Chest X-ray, AP view. Patient: 37 years old, sex M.
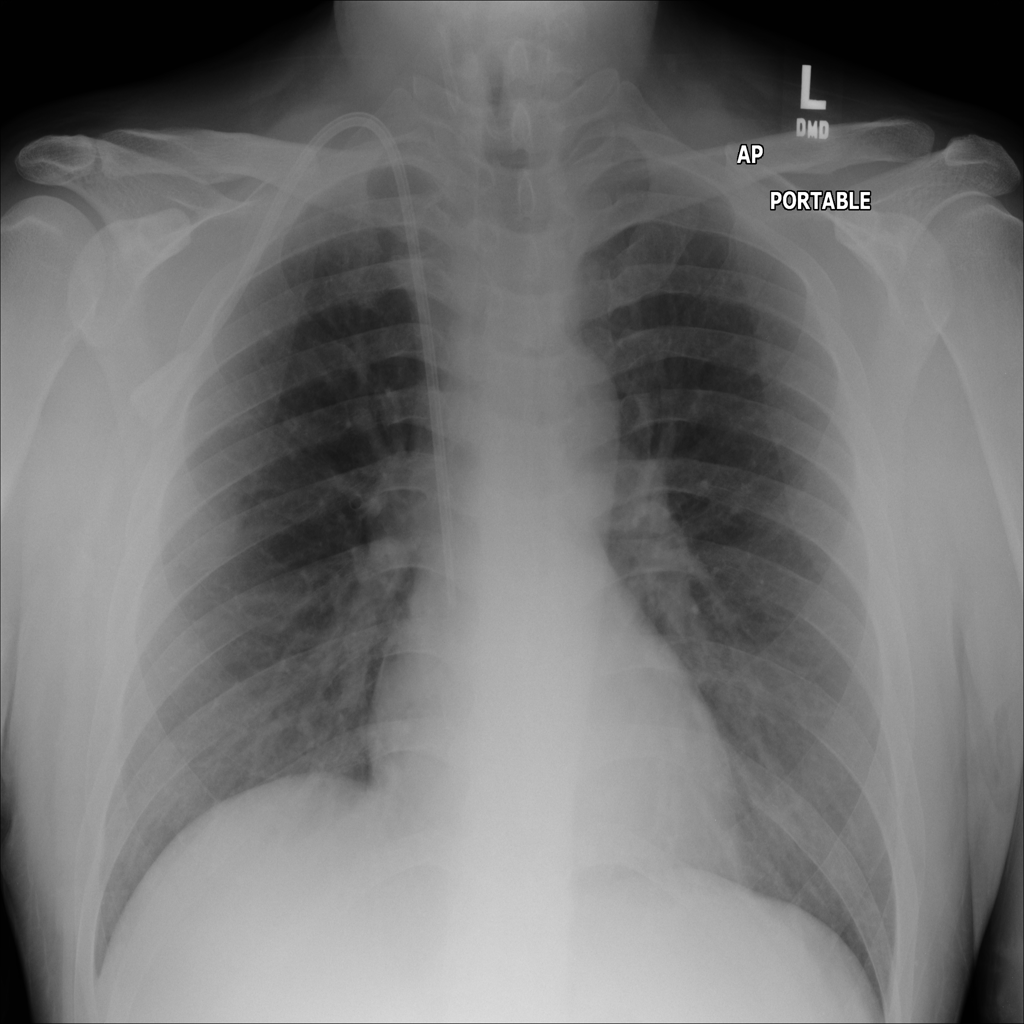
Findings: No Finding